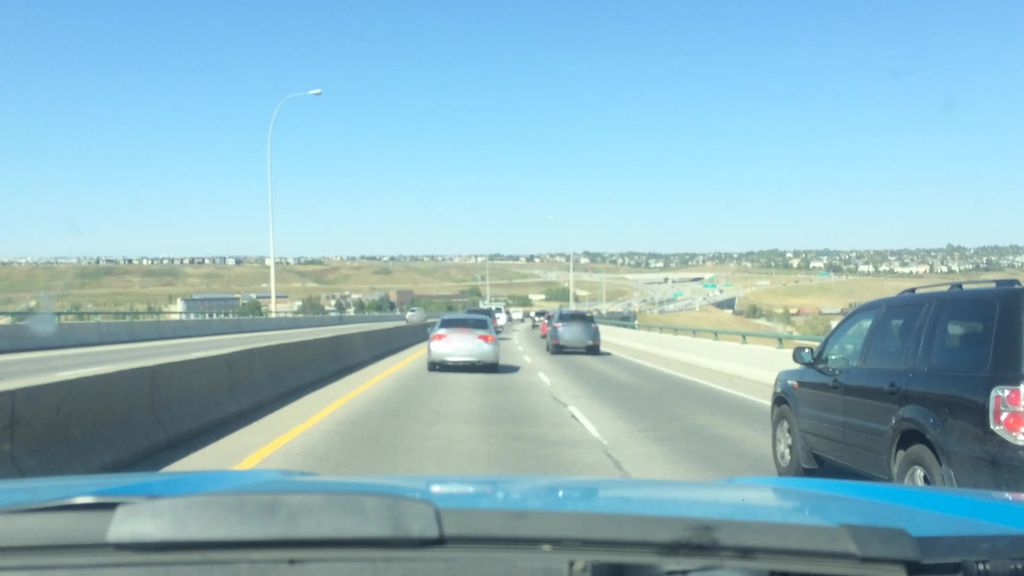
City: calgary